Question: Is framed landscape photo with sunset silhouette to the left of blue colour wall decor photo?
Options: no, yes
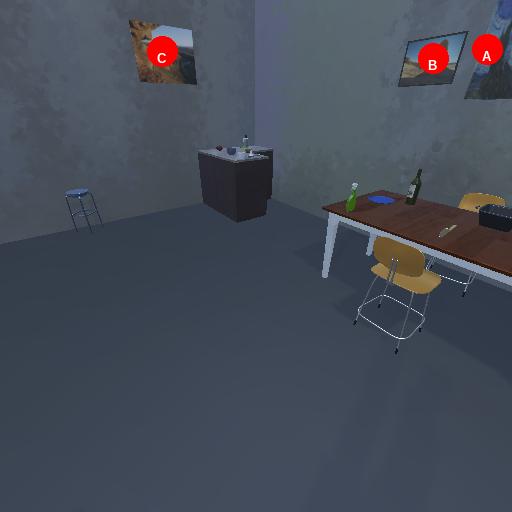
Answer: no